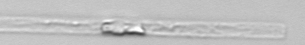
Label: Dactyliosolen_blavyanus